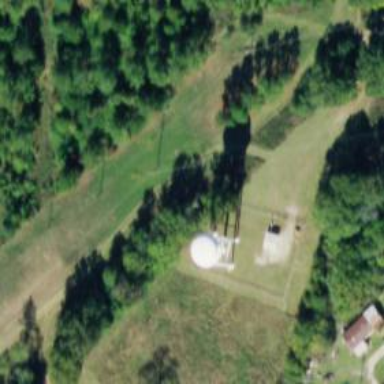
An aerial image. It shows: Water tower that is man-made.